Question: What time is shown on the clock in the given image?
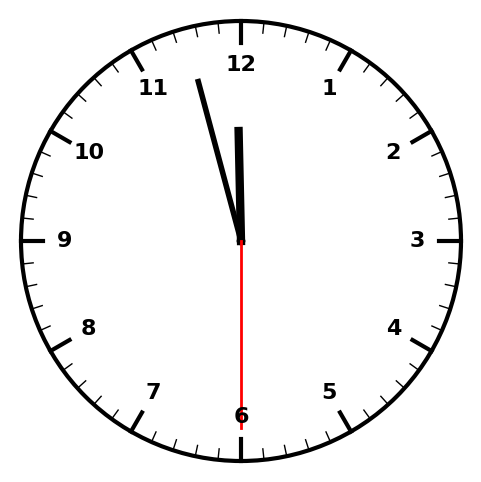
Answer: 11:57:30